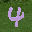
Label: 4